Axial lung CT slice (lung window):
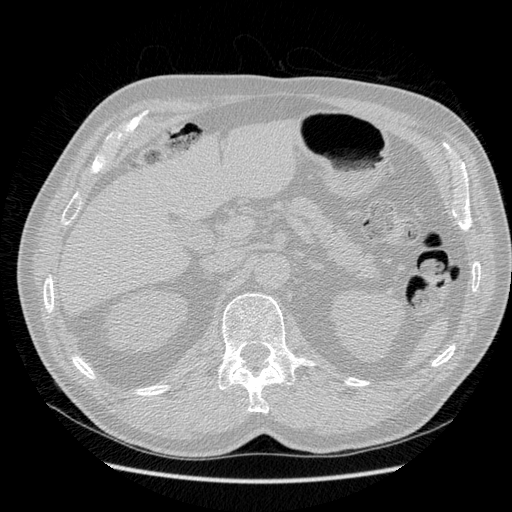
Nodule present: no